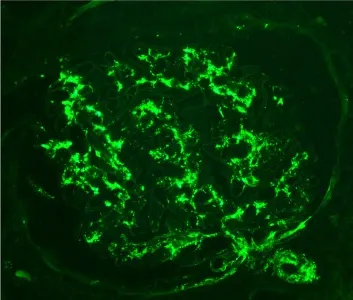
Kidney biopsy findings. (B) Immunofluorescence stucy showing predominant mesangial and sub-endothelial C3 deposits in glumeruli and in glomerular arteriole. (Anti-C3c fluorescein isothiocyanate-conjugate x400).
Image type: pathology (immunostaining)